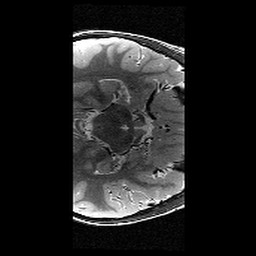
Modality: T2w
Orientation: axial
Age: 10
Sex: male
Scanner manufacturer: siemens
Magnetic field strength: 3 T
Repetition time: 9.23 s
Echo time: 0.067 s